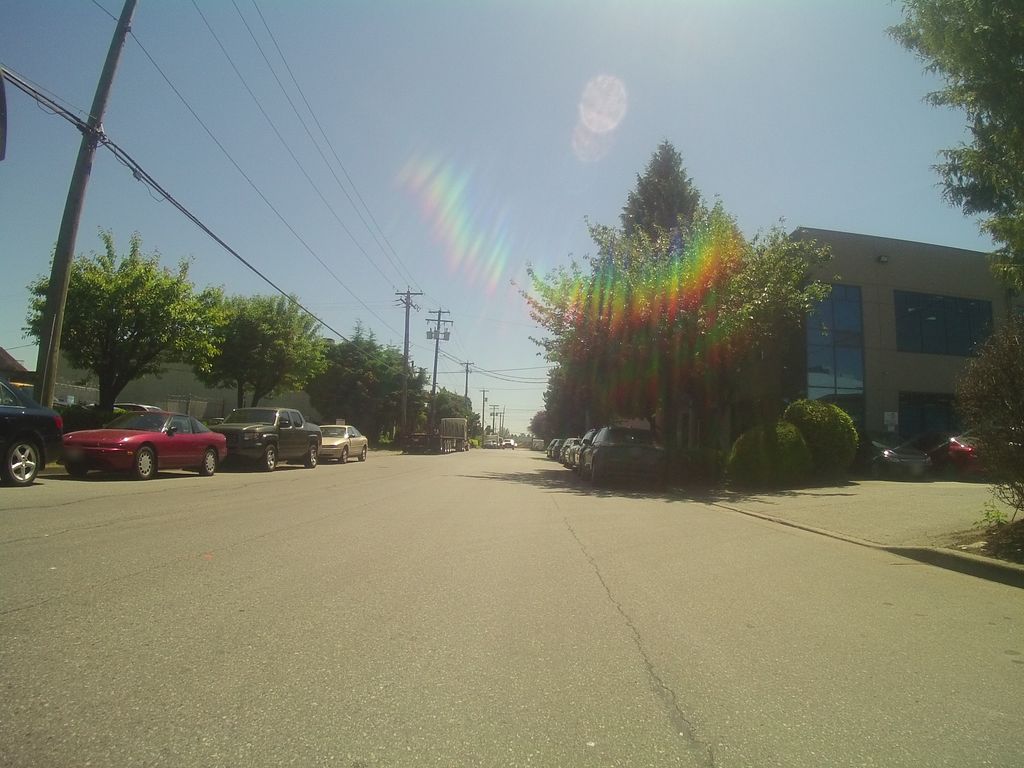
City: vancouver